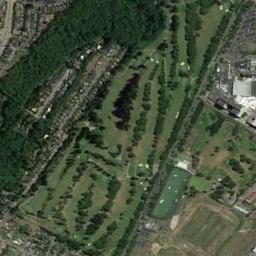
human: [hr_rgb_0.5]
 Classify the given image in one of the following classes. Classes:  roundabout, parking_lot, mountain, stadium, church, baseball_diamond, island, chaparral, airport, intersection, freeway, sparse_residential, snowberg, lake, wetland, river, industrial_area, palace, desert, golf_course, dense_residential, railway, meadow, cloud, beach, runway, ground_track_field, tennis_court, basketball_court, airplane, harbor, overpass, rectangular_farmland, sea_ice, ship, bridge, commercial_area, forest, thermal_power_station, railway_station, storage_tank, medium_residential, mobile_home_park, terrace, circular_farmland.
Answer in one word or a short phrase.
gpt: golf_course